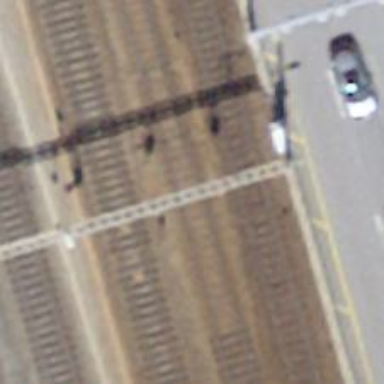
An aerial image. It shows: Railway switch.